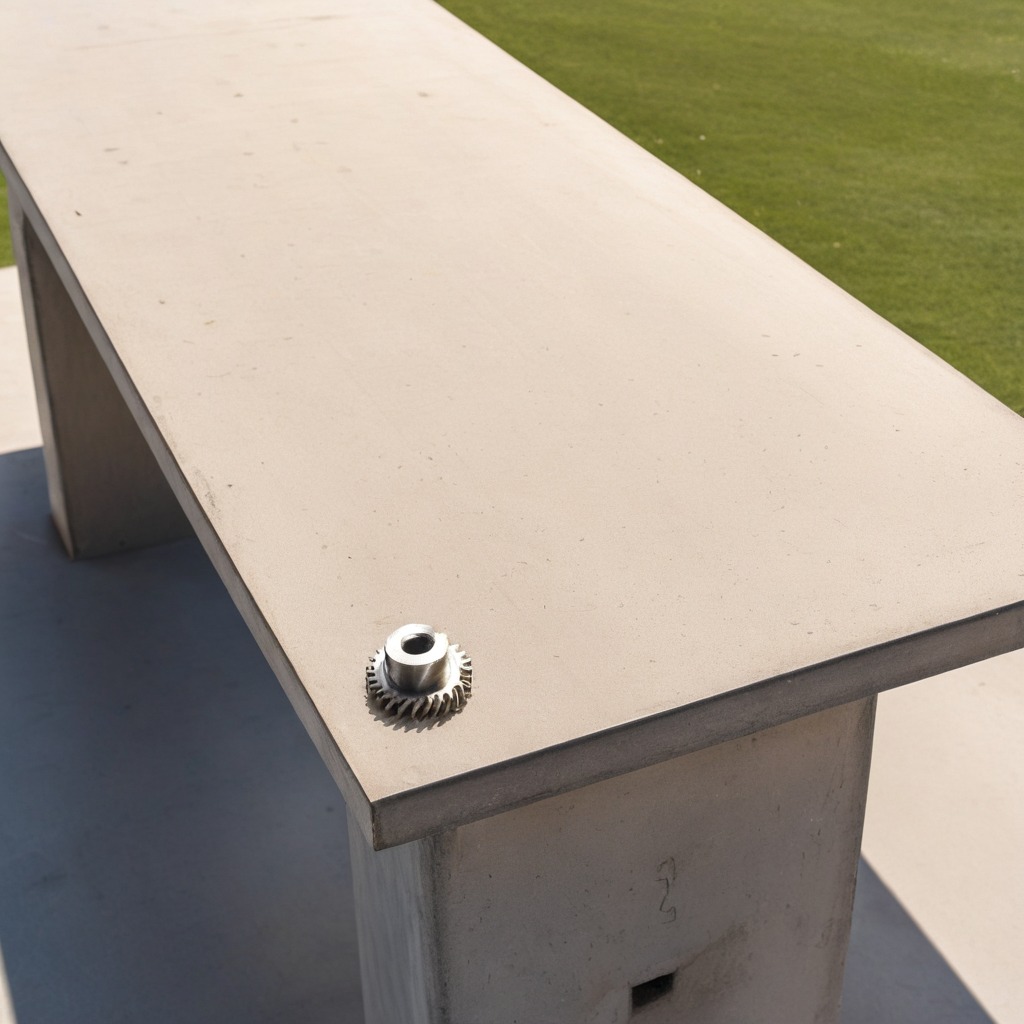
A steel gear with teeth is lying on an isolated clean organized concrete workbench in an outdoor bricklaying area afternoon light very sunny completely empty